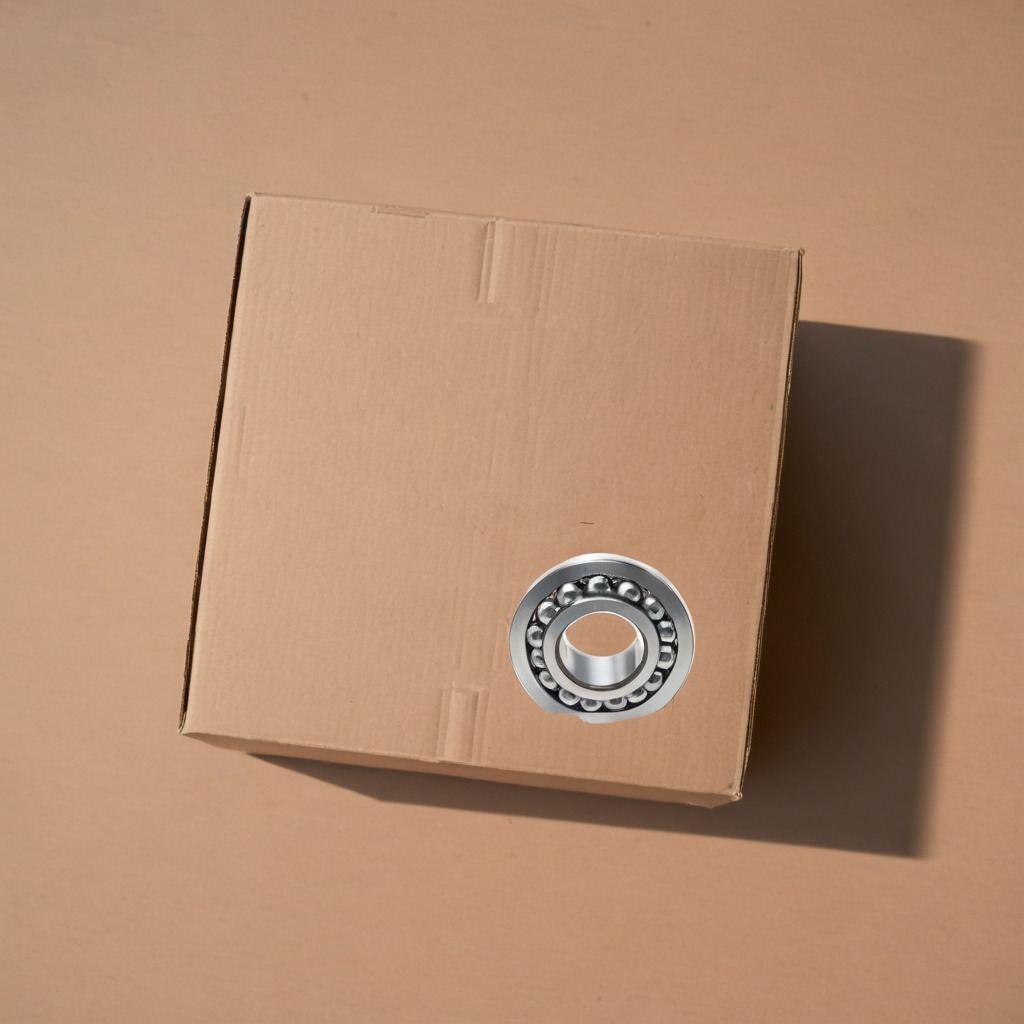
A metal ball bearing lying on the cardboard box surface in an outdoor workshop during daytime bright natural light soft shadows slightly creased but